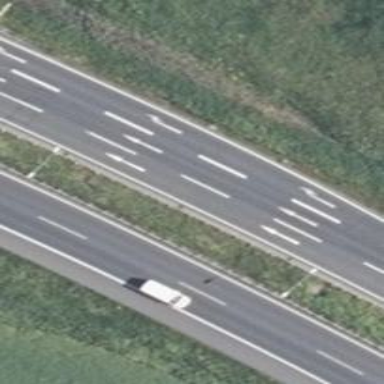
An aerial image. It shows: Trunk motorroad.